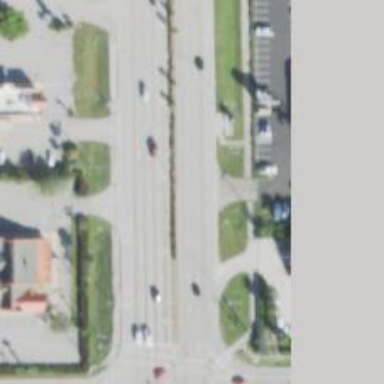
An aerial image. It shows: Primary road with asphalt surface.